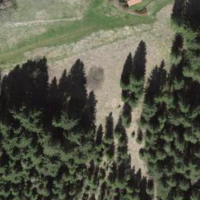
EUNIS habitat code: 43
Species observed at this site:
Geum rivale